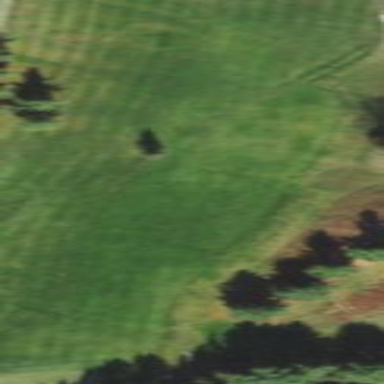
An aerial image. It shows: Grassy area designated as golf fairway.